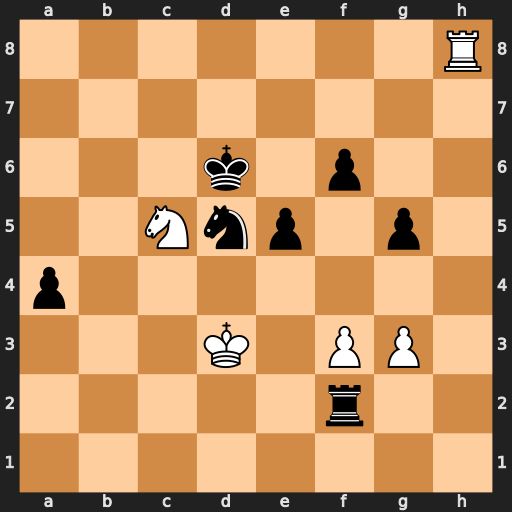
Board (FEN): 7R/8/3k1p2/2Nnp1p1/p7/3K1PP1/5r2/8
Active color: w
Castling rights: -
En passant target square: -
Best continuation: Ne4+ Ke6 Nxf2